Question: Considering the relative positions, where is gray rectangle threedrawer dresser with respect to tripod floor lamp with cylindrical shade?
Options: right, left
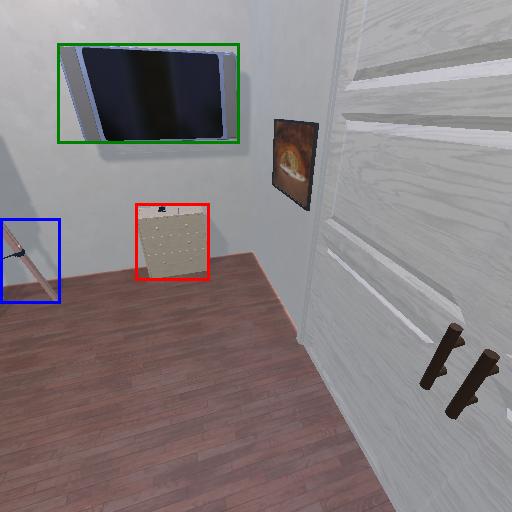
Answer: right